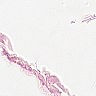
Metastatic tissue present: no